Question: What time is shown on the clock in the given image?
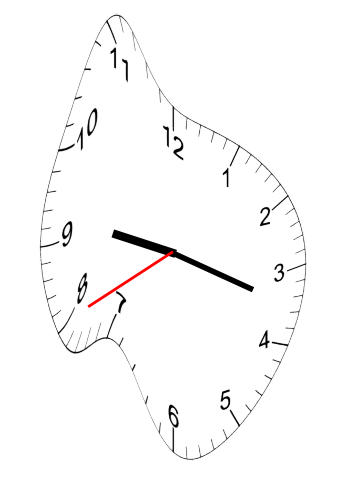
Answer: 09:17:40